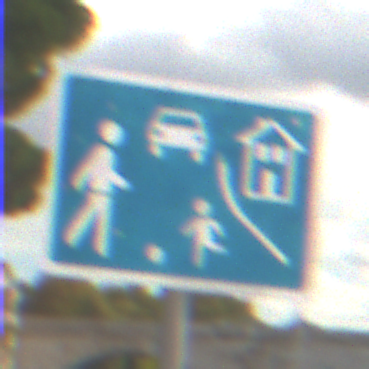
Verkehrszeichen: BeginnVerkehrsberuhigterBereich
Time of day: MorningAfternoon
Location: Outdoor (Suburban)
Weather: PartlyCloudy
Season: NotSpecified
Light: Natural